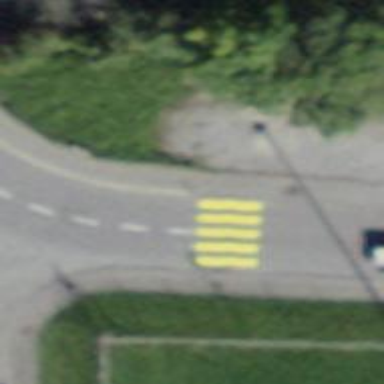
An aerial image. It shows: Zebra crossing on the road.